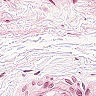
Metastatic tissue present: no